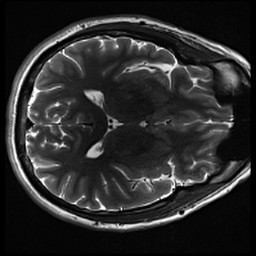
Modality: inplaneT2
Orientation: axial